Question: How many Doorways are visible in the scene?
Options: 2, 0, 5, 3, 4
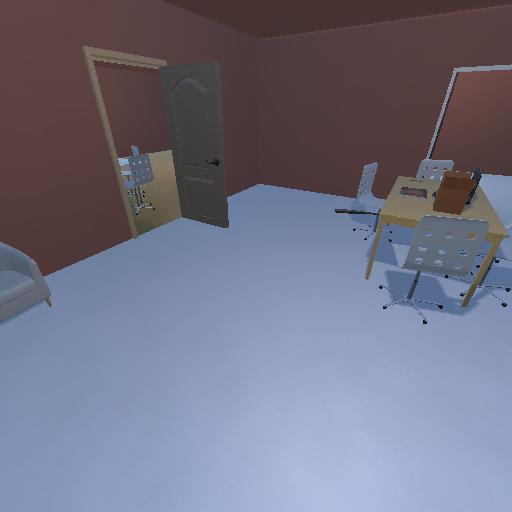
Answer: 2